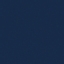
Land use / land cover: SeaLake